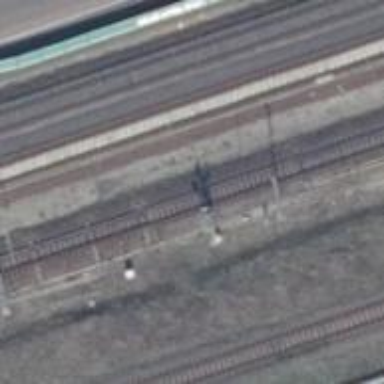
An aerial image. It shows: Railway signal.